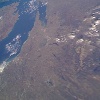
Label: land